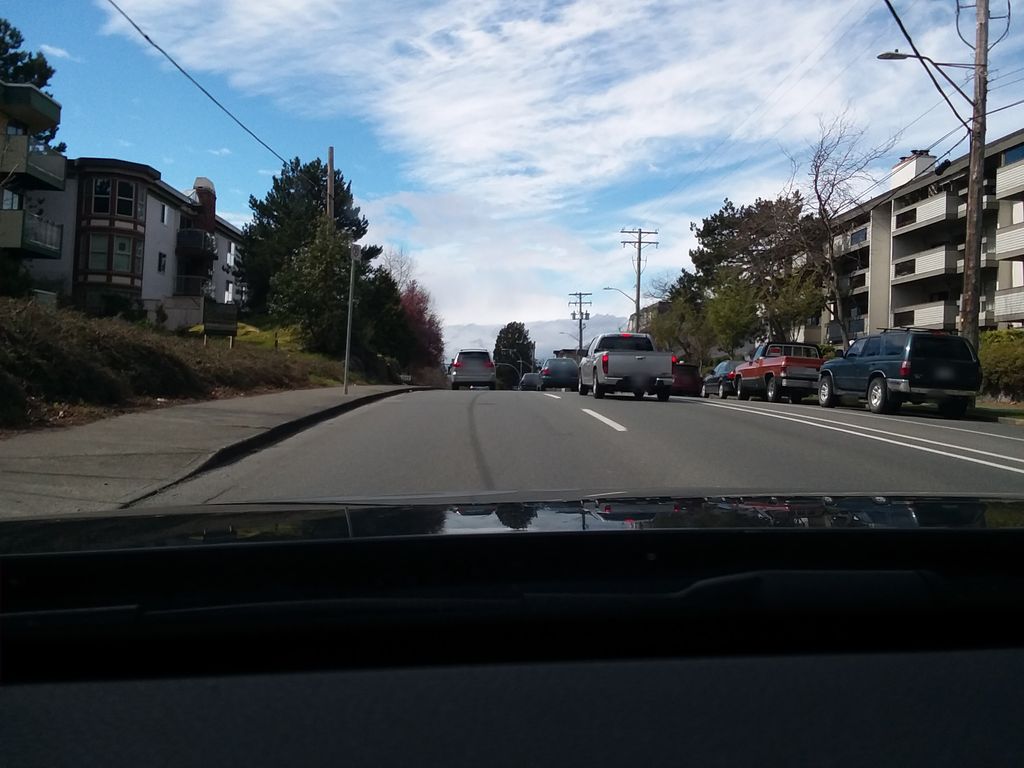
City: victoria